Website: walmart
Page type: customer-info-address
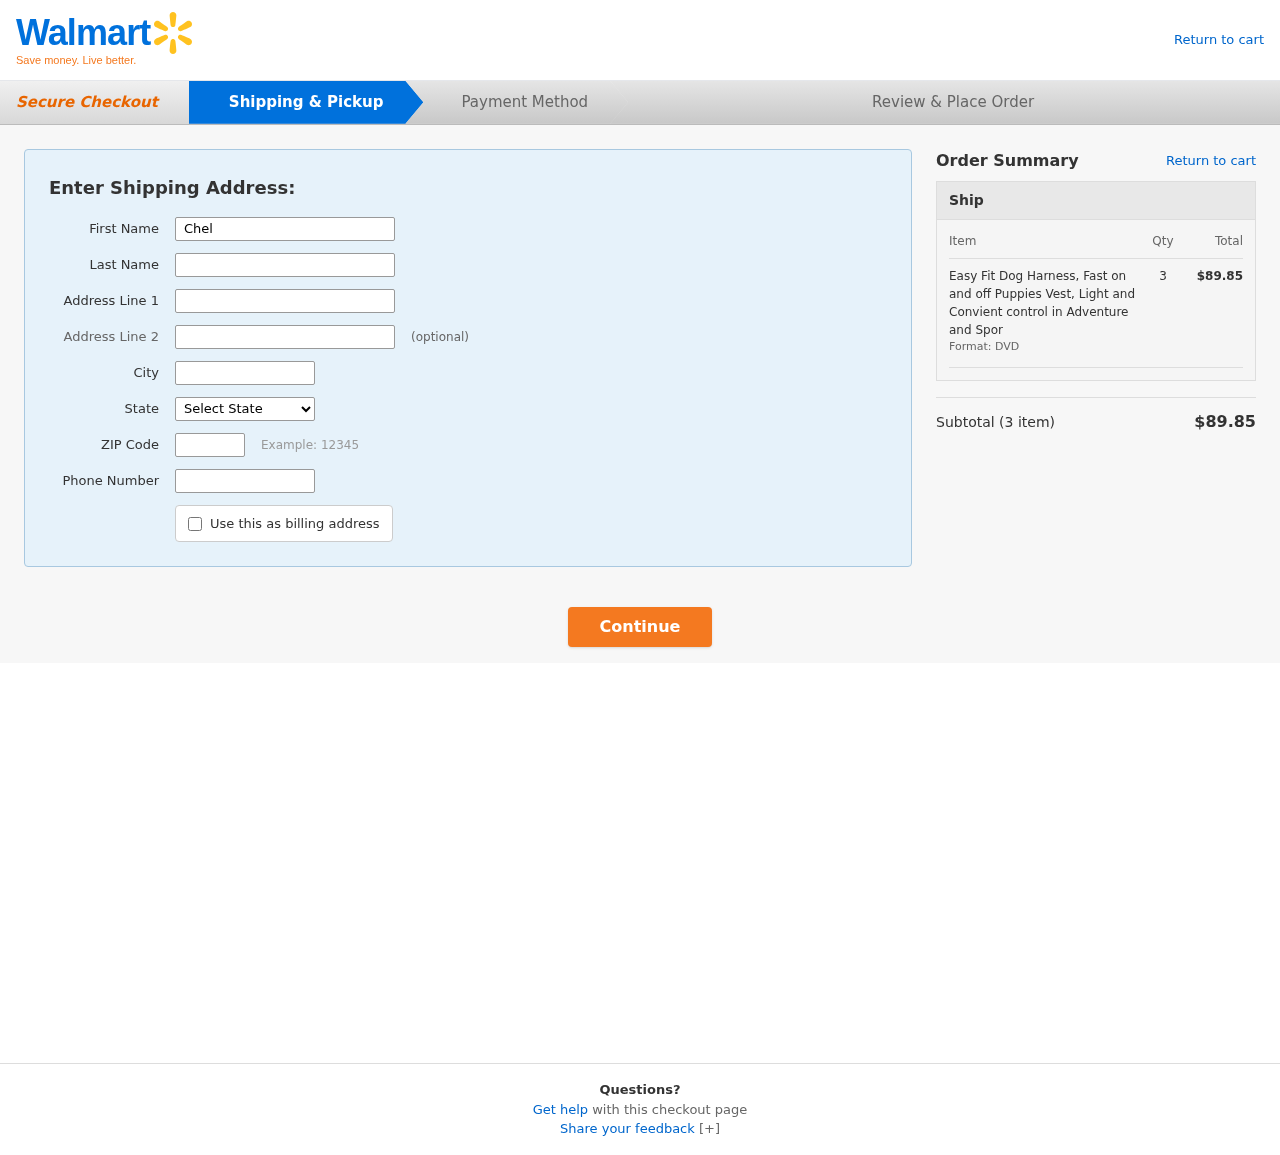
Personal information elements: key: PII_CITY
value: Rosefurt
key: PII_FIRSTNAME
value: Chelsea
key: PII_LASTNAME
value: Lopez
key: PII_PHONE
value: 4413428114
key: PII_POSTCODE
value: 69534
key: PII_STATE
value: Colorado
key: PII_STREET
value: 20178 Lindsey Parks
Product elements: key: PRODUCT1_NAME
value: Easy Fit Dog Harness, Fast on and off Puppies Vest, Light and Convient control in Adventure and Spor
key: PRODUCT1_QUANTITY
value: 3
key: PRODUCT1_LINE_TOTAL
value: $89.85
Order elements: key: ORDER_NUM_ITEMS
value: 3
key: ORDER_SUBTOTAL
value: $89.85